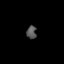
Tissue: lung
Cell type: Myeloid cells
Senescence score: 0.1733
Nuclear area (px): 124
Mean DAPI intensity: 85.395